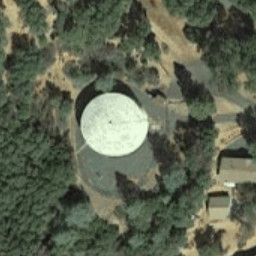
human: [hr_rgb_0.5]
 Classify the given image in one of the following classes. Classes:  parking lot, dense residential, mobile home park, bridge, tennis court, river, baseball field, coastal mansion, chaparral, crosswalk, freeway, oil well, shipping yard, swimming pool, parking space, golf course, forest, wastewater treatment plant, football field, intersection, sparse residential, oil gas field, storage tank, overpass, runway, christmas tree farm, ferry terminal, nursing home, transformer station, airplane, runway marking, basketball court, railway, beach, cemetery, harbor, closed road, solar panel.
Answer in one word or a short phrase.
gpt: storage tank